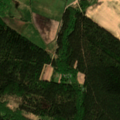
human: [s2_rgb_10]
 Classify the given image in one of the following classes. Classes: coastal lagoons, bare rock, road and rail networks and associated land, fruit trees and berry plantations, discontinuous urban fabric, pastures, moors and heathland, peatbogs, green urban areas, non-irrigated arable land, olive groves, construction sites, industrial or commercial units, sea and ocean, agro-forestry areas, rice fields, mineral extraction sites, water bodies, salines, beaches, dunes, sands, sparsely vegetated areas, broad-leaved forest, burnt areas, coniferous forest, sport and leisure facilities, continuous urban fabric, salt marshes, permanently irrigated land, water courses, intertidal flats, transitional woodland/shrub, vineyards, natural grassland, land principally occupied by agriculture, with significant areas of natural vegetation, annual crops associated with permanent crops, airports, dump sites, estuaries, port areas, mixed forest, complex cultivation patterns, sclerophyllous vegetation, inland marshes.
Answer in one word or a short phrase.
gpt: non-irrigated arable land, pastures, broad-leaved forest, coniferous forest, mixed forest